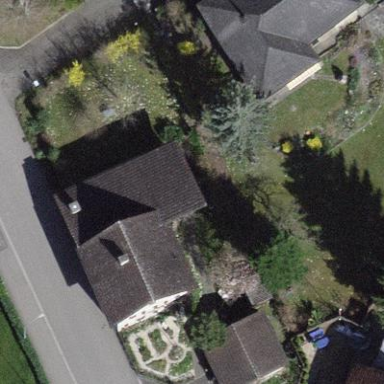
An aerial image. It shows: Detached building.